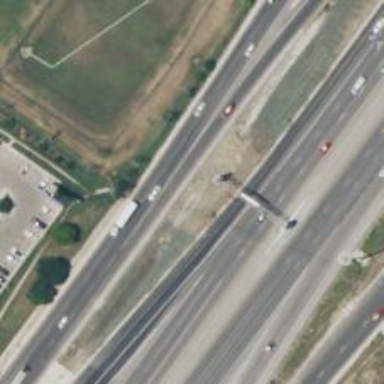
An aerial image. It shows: Secondary link road with asphalt surface.